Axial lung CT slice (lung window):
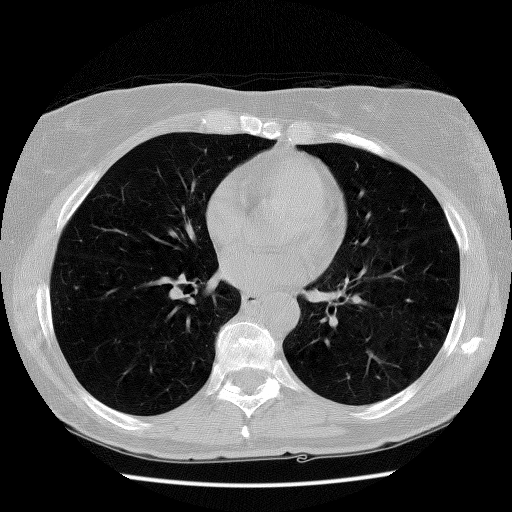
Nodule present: no